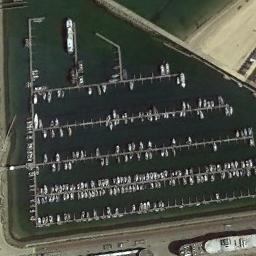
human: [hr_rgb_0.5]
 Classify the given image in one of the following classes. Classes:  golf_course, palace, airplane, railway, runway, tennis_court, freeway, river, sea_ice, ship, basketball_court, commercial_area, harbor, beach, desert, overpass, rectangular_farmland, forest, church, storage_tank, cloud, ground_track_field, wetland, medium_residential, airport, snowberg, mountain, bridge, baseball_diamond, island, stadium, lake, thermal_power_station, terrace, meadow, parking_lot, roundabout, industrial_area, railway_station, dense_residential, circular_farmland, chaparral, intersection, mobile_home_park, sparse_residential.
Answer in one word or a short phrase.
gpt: harbor